Question: I have what appears to be an "I" beside one of my files in the Xcode navigation frame. I assume that it has something to do with version control (I'm using svn). However I can't figure out what it means or how to get rid of it. I do all my svn interaction through Terminal, and an svn status returns nothing. I've committed and updated to no effect.
I'm using Xcode 4.3 with Lion.

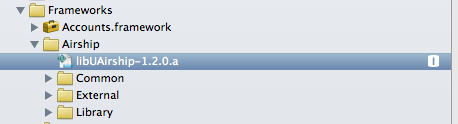
Answer: It means 'Ignored'
<URL>